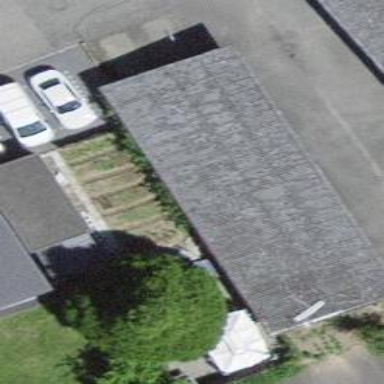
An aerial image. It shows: Garage building.